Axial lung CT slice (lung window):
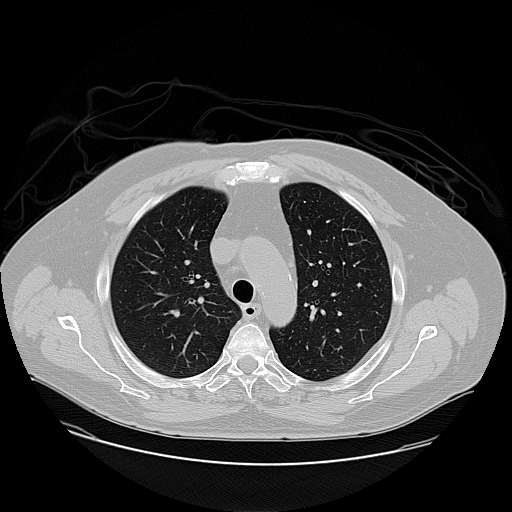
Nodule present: no